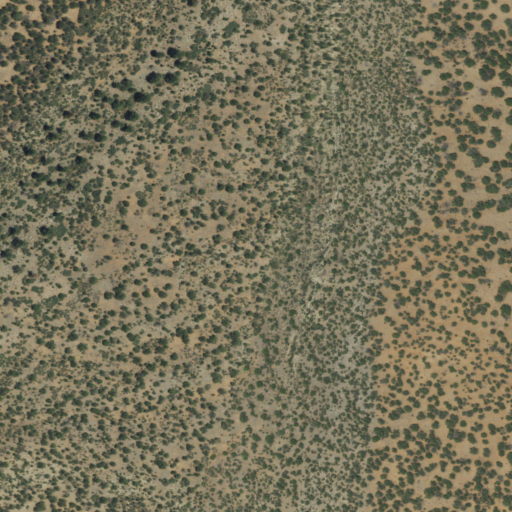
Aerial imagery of mountain in New Mexico named Jacinto Mesa containing shrub and evergreen forest